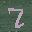
Label: 7